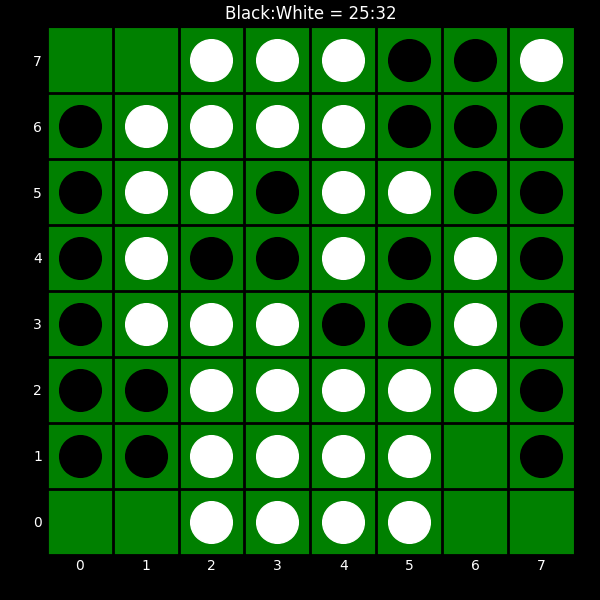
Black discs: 25
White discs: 32